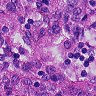
Metastatic tissue present: yes